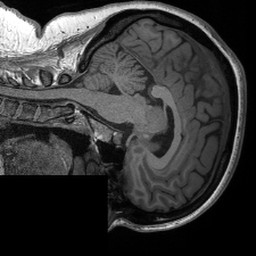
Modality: T1w
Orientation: sagittal
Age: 27
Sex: female